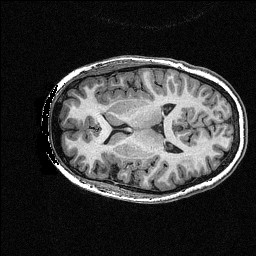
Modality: T1w
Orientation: axial
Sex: female
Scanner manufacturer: siemens
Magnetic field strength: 3 T
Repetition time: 2.3 s
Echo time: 0.00336 s